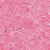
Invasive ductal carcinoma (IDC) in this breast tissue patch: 0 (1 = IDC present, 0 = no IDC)